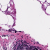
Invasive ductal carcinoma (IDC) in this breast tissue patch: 0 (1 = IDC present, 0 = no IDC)